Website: apple
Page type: delivery-shipping
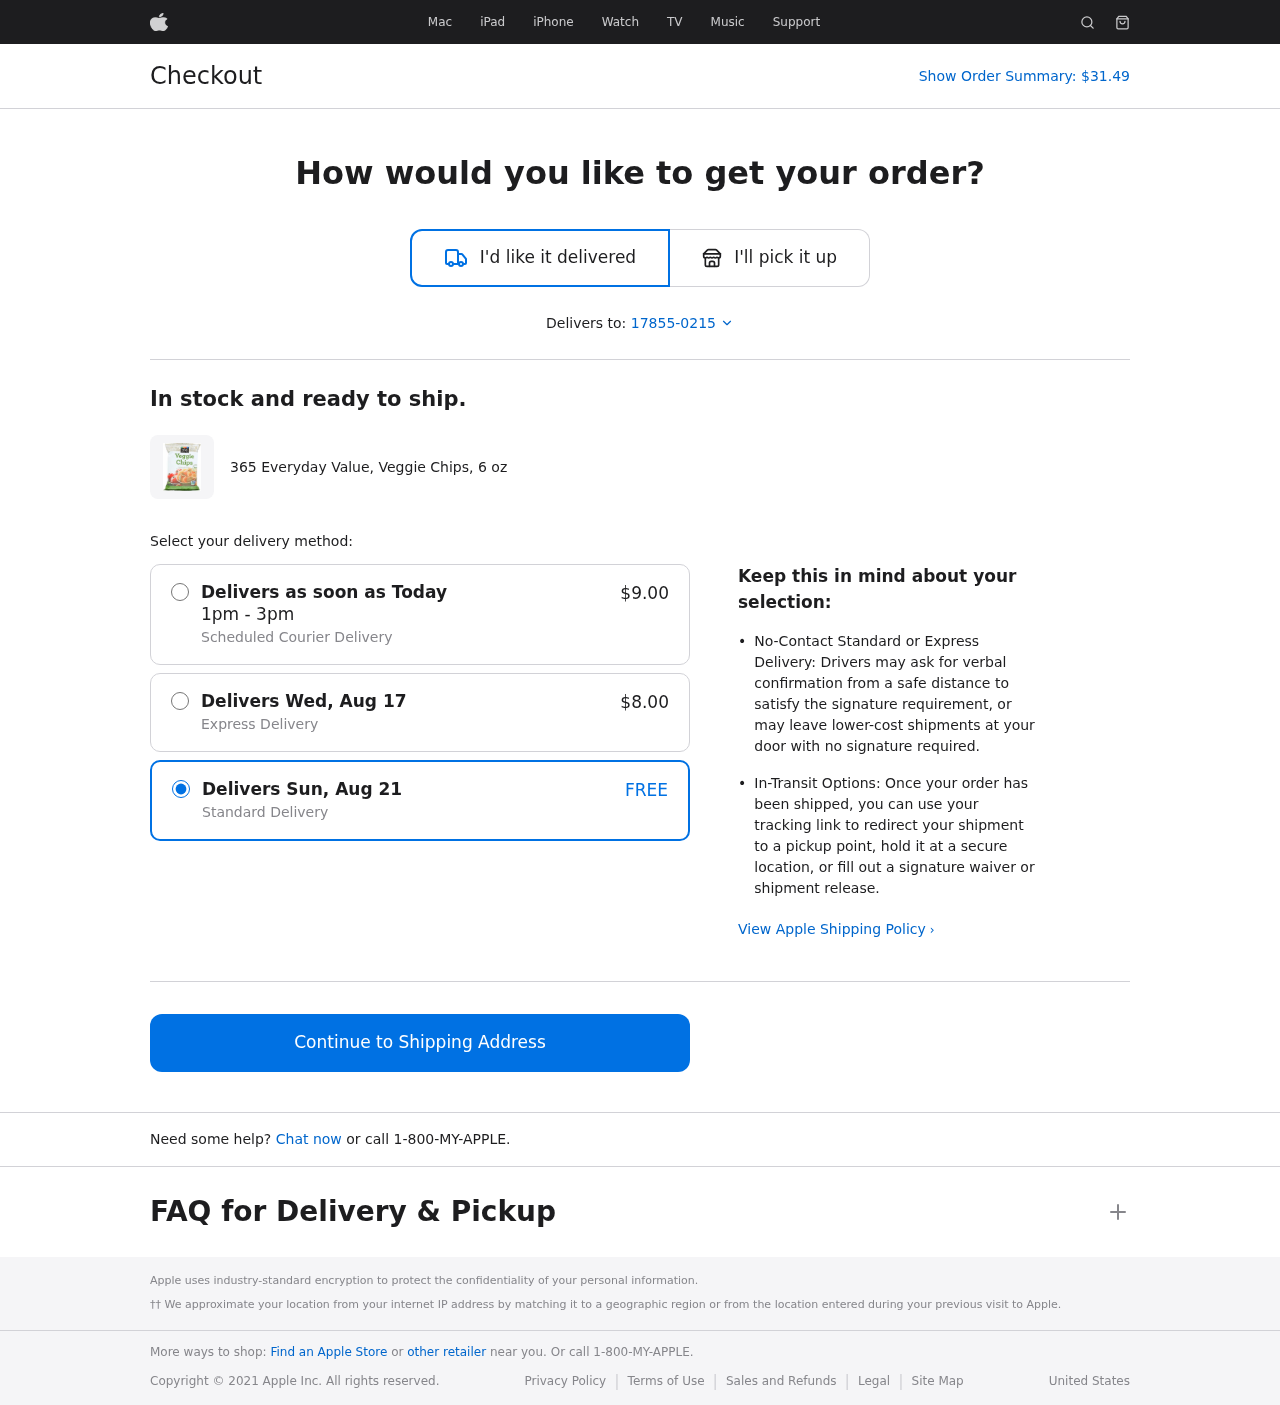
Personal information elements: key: PII_POSTCODE_FULL
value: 17855-0215
Product elements: key: PRODUCT1_NAME
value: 365 Everyday Value, Veggie Chips, 6 oz
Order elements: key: ORDER_TOTAL
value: $31.49
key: ORDER_SHIPPING_DATE
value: Today
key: ORDER_SAMEDAY_SHIPPING_COST
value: $9.00
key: ORDER_EXPRESS_DATE
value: Wed, Aug 17
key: ORDER_EXPRESS_SHIPPING_COST
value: $8.00
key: ORDER_DELIVERY_DATE
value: Sun, Aug 21
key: ORDER_SHIPPING_COST
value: FREE